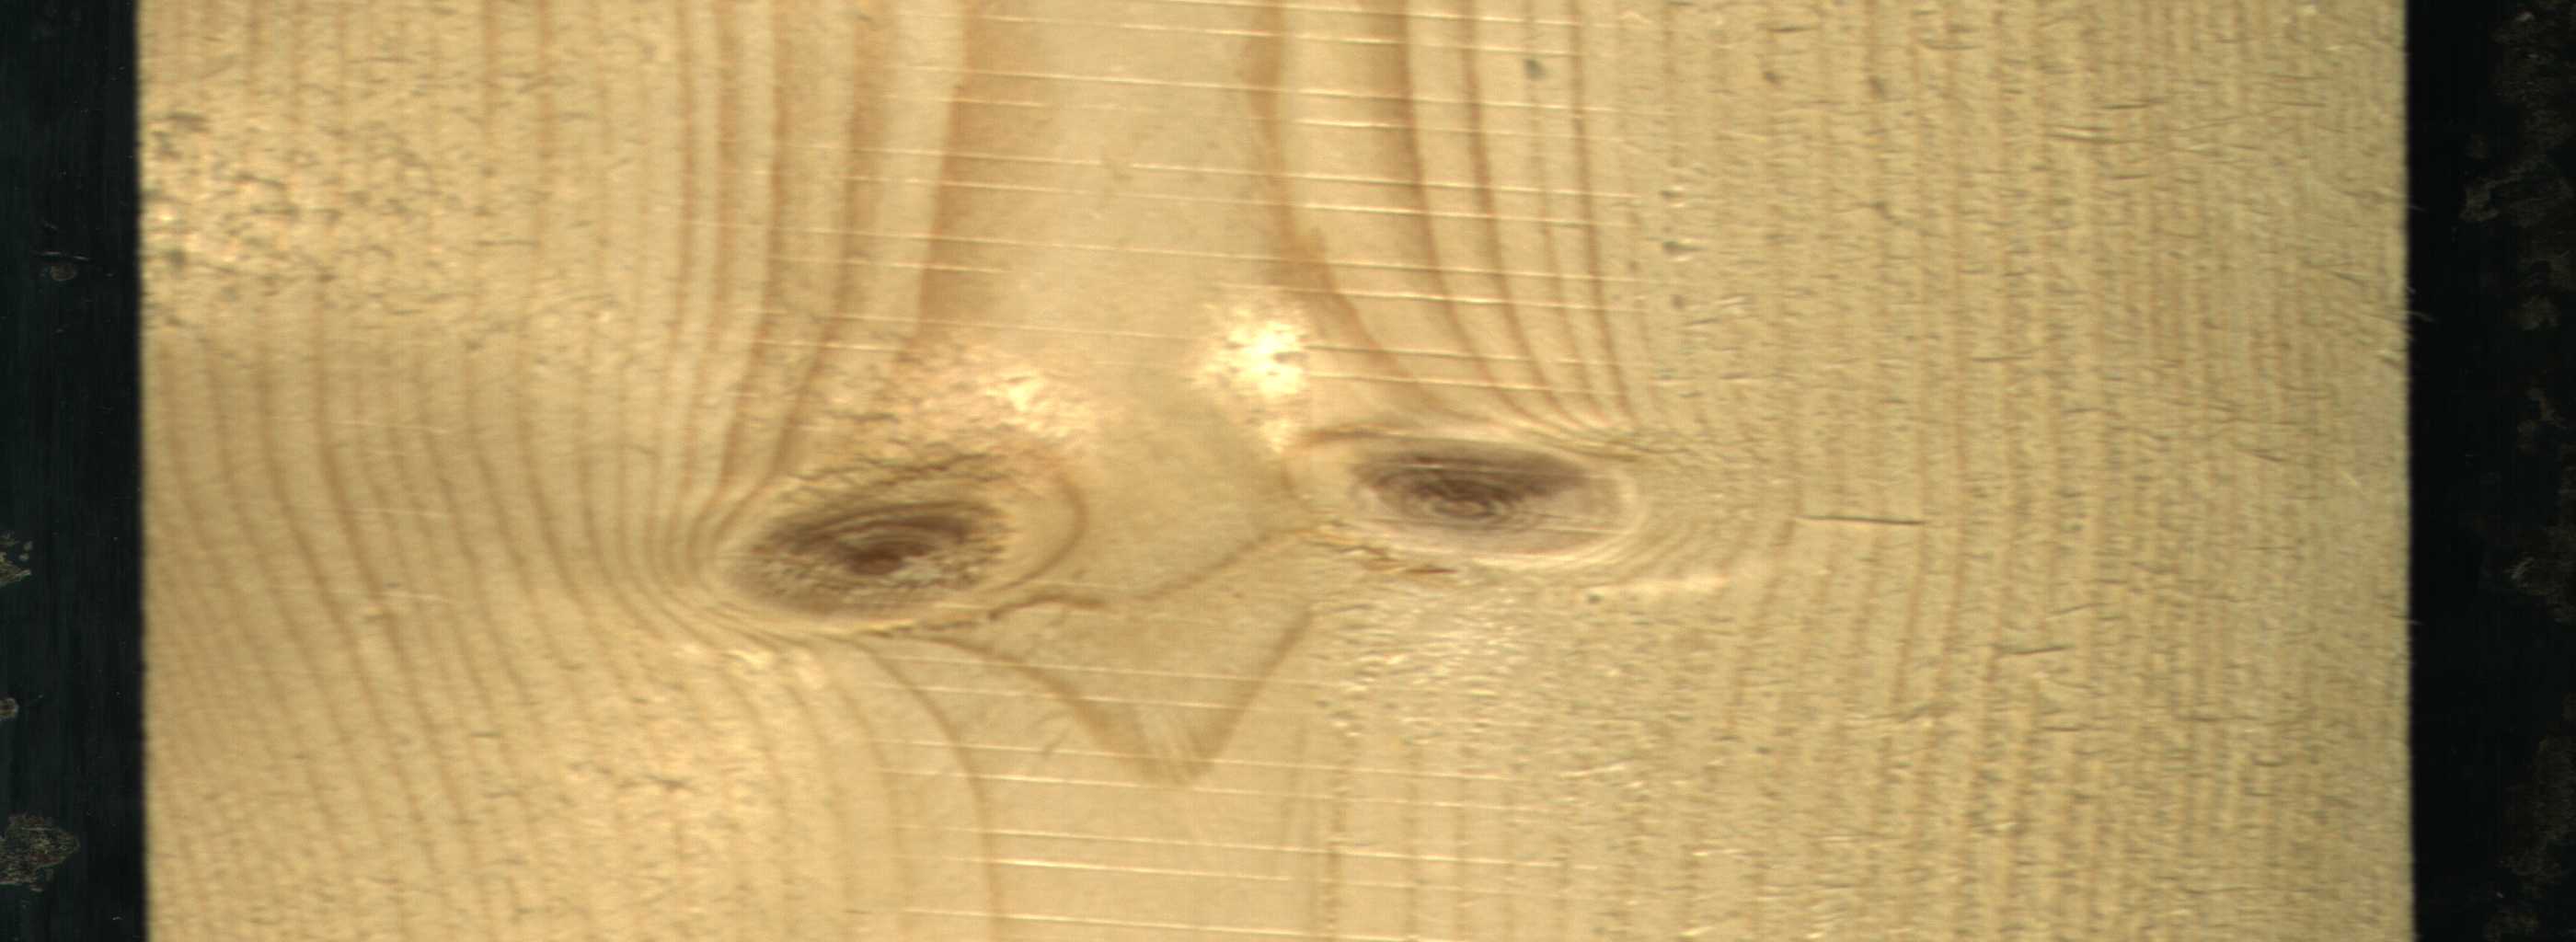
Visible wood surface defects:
Live_Knot
Live_Knot